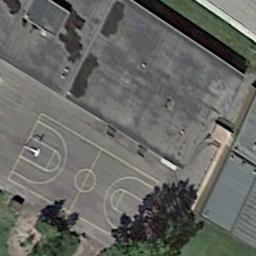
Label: basketball_court